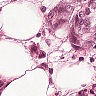
Metastatic tissue present: yes